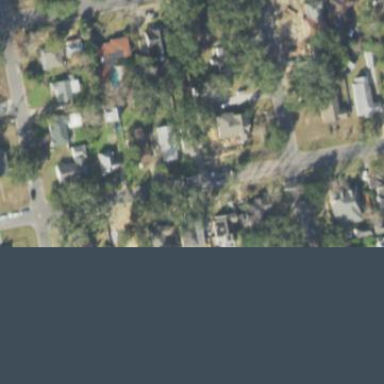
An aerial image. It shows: This residential area consists of single-family homes.